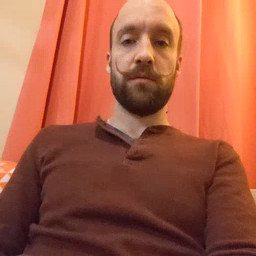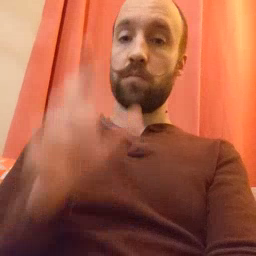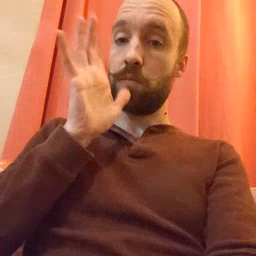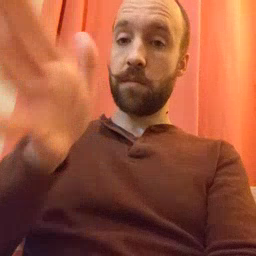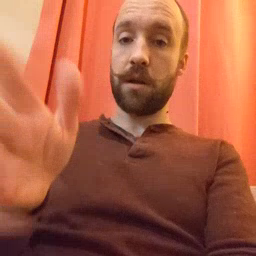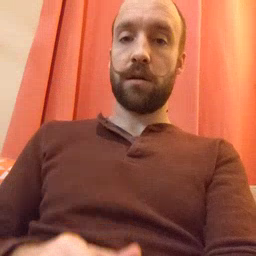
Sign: grandma